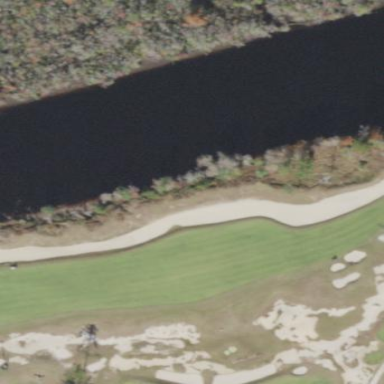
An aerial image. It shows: Golf rough area.